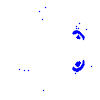
Particle: electron